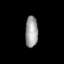
Tissue: lung
Cell type: Endothelial cells
Senescence score: 0.6399
Nuclear area (px): 387
Mean DAPI intensity: 158.488